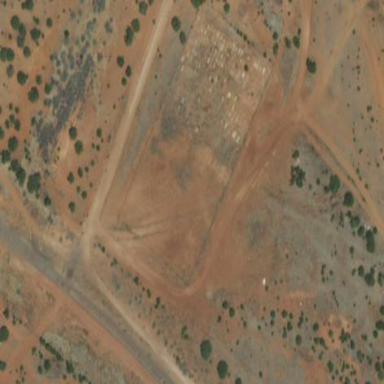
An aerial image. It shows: Cemetery.